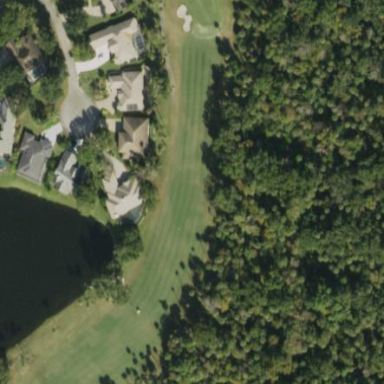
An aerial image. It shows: Grassy area designated as golf fairway.